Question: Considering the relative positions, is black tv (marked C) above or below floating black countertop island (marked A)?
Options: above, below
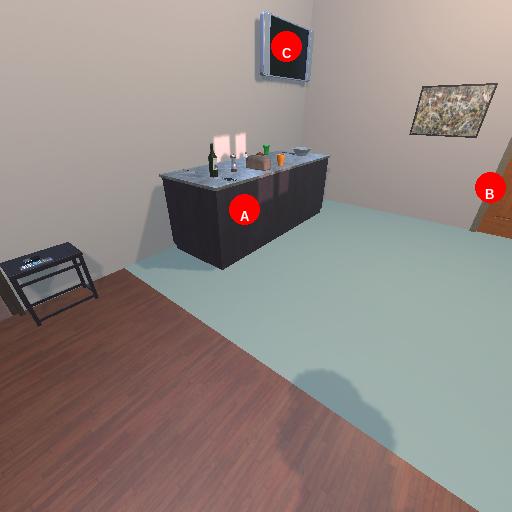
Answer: above